Question: I'm trying to draw text, which contains symbols from "Combining Diacritical Marcs" unicode subrange (U+0300 - U+FE23). For example i tried to draw string "T", wich contains of two characters: 'T' and ''.
I've got that:

Is there any way to get correct text?
Addition: I need to draw rotated text too.
---
PS: my code:
'''
private void Form1_Paint(object sender, PaintEventArgs e) {
Graphics g = e.Graphics;
Font fontTahoma = new Font("Tahoma", 16);
Font fontTimesNewRom = new Font("Times New Romulan", 16);
Font fontArial = new Font("Arial", 16);
Brush brush = new SolidBrush(Color.Red);
g.DrawString("Test1 T T", fontTahoma, brush, new PointF(20, 20));
g.DrawString("Test1 T T", fontTimesNewRom, brush, new PointF(20, 40));
g.DrawString("Test1 T N", fontArial, brush, new PointF(20, 60));
}
'''
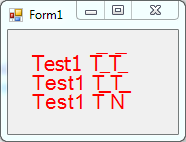
Answer: TextRenderer seems to draw it better:
'''
TextRenderer.DrawText(g, "Test1 T T", fontTahoma,
new Point(120, 20), Color.Black);
'''